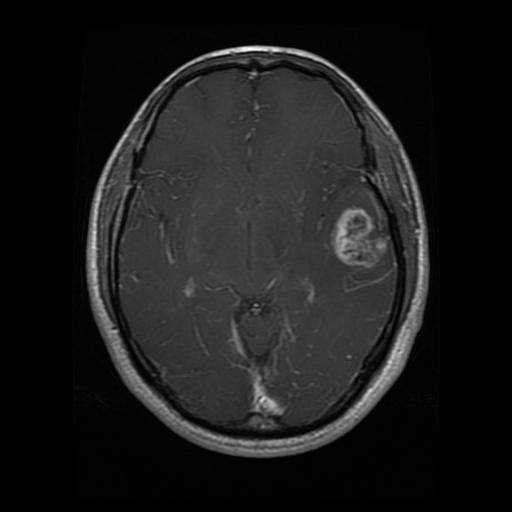
Label: glioma